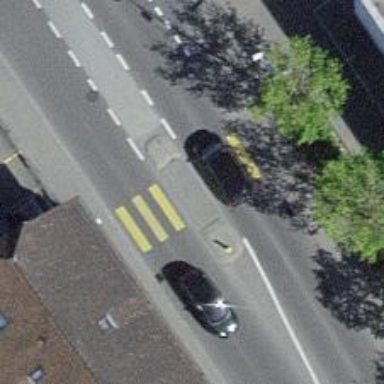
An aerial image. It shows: Uncontrolled zebra crossing with central island.